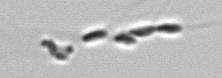
Label: Dinobryon